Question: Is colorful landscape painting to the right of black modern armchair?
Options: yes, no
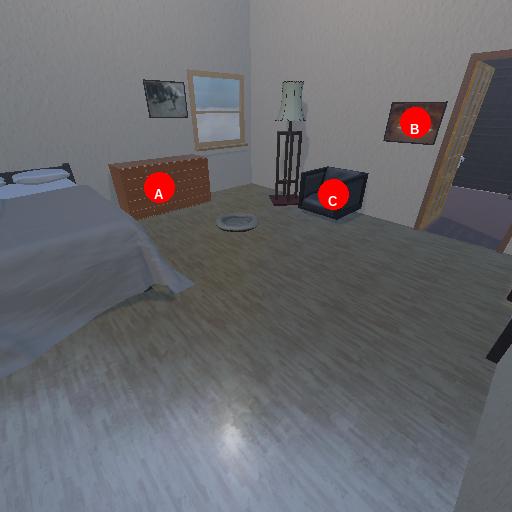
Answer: yes